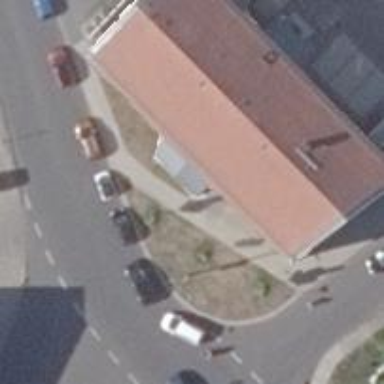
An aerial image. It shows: Building.